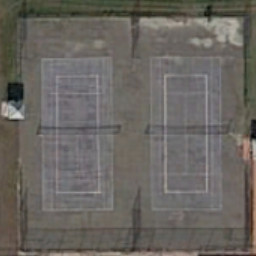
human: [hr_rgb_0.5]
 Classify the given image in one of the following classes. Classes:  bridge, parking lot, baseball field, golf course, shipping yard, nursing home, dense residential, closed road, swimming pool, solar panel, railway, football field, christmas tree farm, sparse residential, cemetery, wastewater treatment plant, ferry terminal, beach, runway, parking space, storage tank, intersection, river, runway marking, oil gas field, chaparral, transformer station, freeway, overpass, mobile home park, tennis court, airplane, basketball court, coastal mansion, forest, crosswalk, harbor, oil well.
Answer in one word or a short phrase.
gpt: tennis court